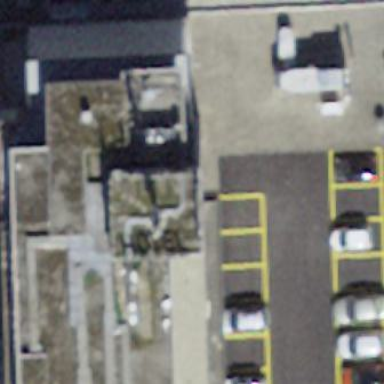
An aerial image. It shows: Hotel.